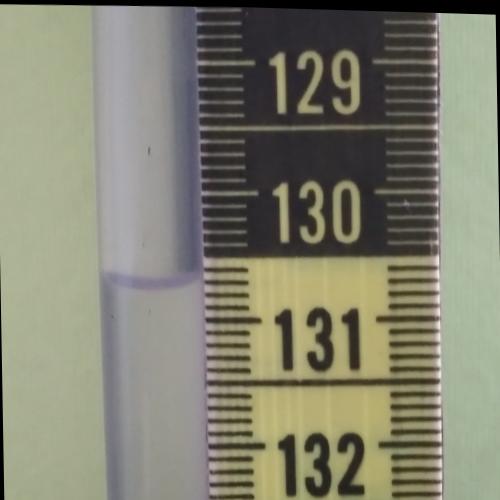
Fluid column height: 130.7 cm